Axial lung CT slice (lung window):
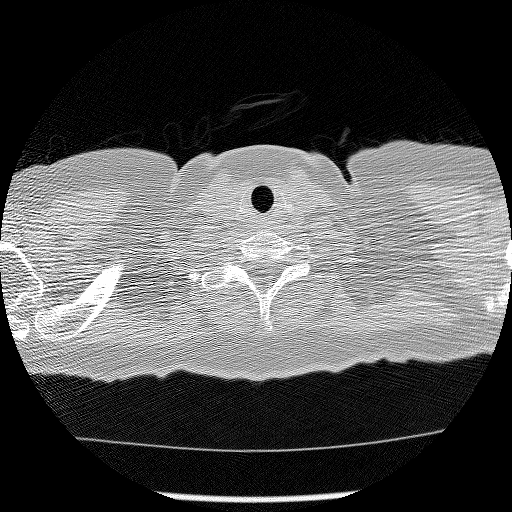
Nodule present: no